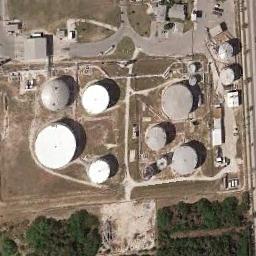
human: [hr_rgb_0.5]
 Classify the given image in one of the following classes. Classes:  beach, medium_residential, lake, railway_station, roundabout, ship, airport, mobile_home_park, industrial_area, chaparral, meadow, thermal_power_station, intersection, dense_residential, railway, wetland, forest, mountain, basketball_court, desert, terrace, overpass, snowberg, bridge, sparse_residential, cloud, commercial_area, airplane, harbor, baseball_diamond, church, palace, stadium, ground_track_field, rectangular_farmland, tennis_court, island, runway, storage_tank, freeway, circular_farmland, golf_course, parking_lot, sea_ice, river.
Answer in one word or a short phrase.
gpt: storage_tank